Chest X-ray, AP view. Patient: 26 years old, sex M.
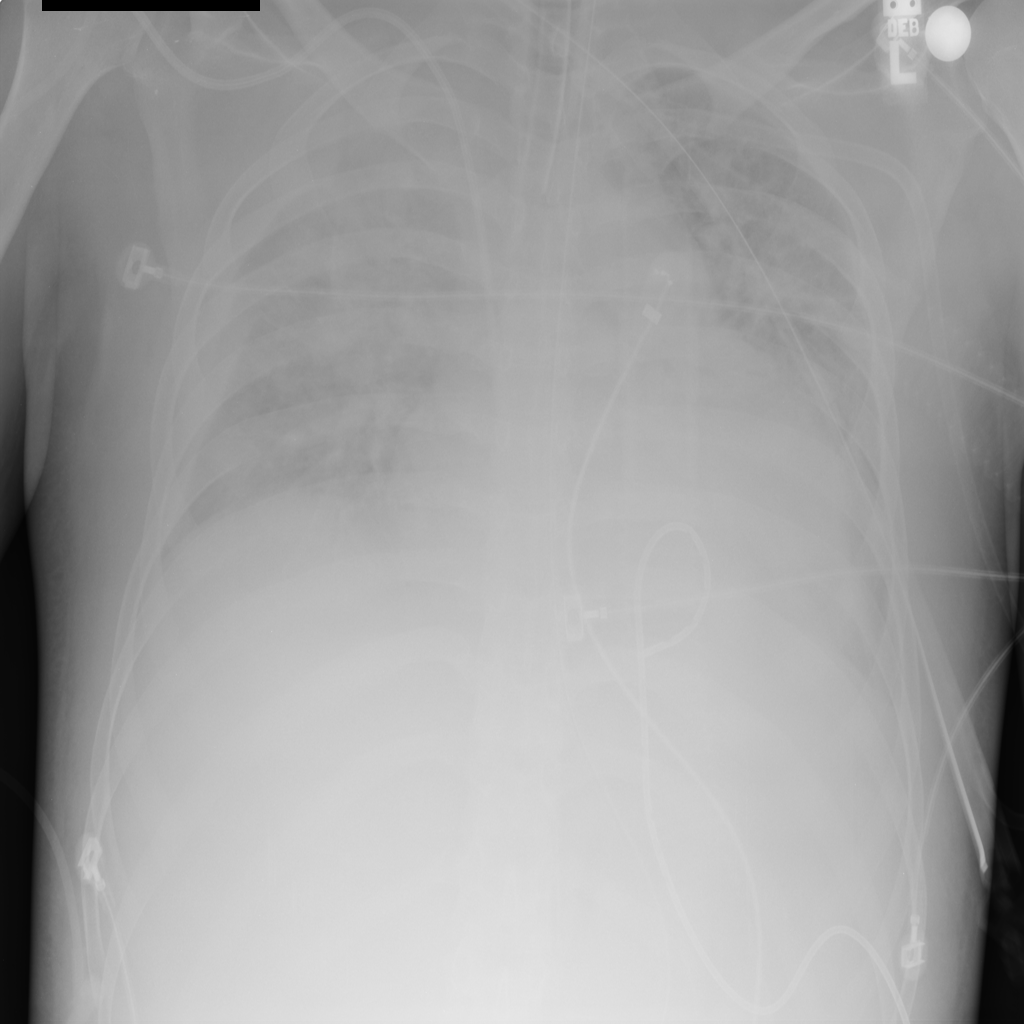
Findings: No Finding